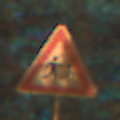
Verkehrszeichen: KinderLinks
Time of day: Night
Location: Outdoor (Urban)
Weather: PartlyCloudy
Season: NotSpecified
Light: Artificial